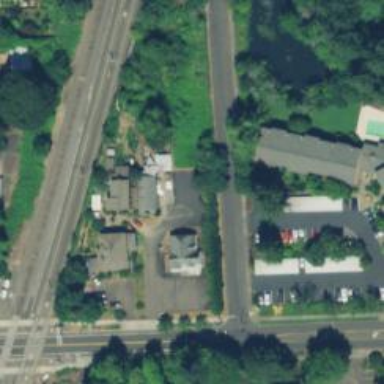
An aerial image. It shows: Residential road with sidewalk on the left side.